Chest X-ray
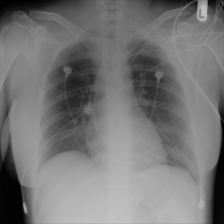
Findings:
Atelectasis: negative
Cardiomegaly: negative
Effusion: negative
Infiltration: negative
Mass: negative
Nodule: negative
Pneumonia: negative
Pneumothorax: negative
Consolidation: negative
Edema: negative
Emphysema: negative
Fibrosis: negative
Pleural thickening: negative
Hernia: negative